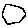
Label: hexagon